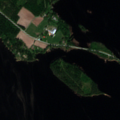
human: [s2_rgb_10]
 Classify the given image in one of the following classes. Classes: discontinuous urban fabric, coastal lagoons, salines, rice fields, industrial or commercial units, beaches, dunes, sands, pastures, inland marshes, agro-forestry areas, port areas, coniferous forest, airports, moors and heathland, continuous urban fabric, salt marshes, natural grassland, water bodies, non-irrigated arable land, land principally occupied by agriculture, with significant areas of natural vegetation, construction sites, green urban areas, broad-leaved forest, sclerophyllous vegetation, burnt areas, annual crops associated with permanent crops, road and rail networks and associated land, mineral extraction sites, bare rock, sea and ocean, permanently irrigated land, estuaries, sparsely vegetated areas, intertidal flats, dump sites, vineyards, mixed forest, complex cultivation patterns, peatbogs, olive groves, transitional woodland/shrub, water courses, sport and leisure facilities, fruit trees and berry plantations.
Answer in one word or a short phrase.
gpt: mixed forest, water bodies